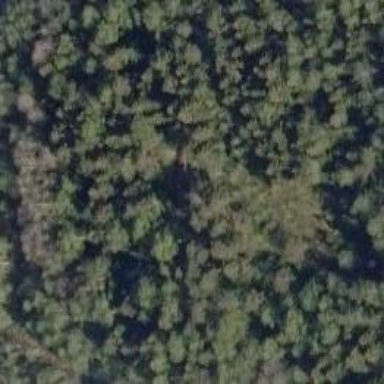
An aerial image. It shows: Forest area with mix of leaf types and cycles.